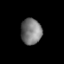
Tissue: lung
Cell type: Epithelial cells
Senescence score: 0.1565
Nuclear area (px): 527
Mean DAPI intensity: 122.108